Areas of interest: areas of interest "Basketball Arena"
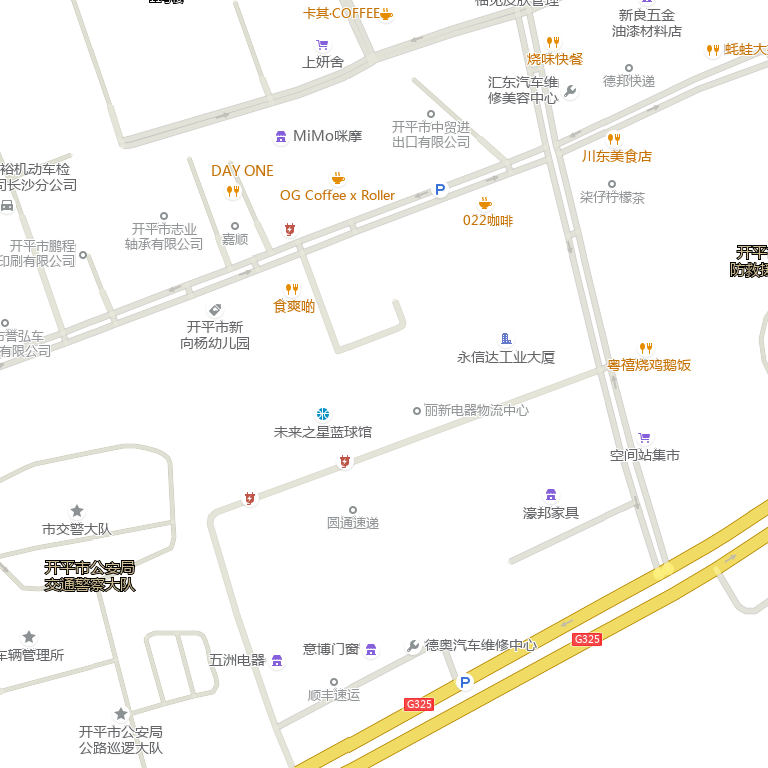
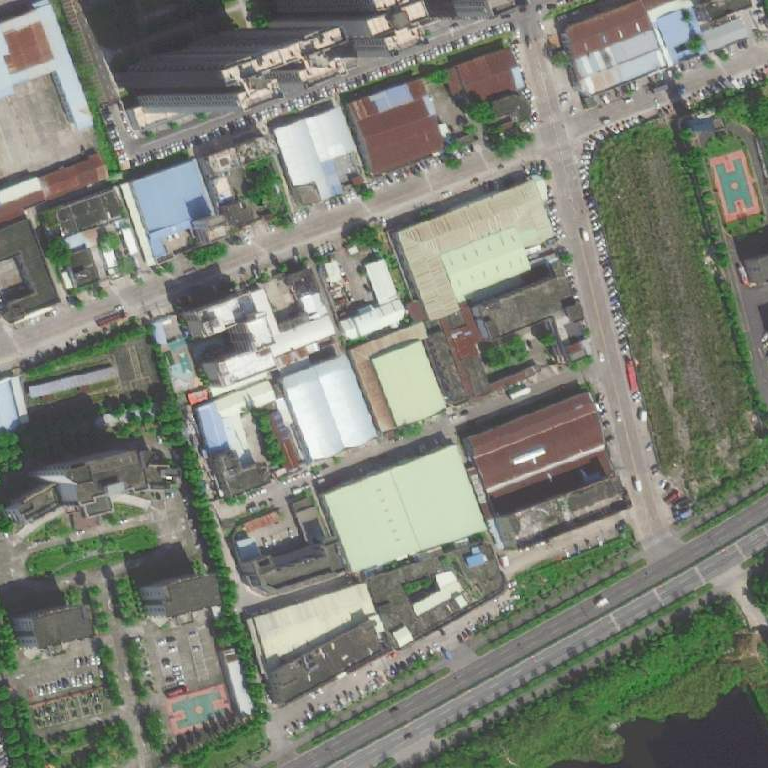